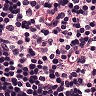
Metastatic tissue present: no